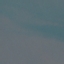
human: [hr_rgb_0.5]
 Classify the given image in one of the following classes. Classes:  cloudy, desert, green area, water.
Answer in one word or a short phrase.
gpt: water